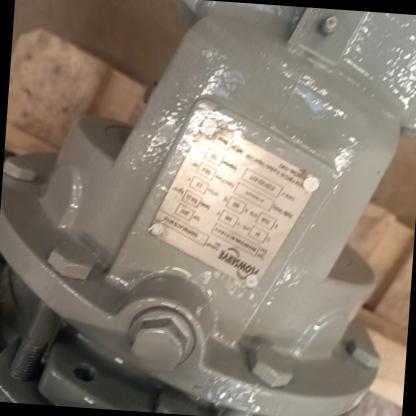
Klasa: tabliczka-znamionowa